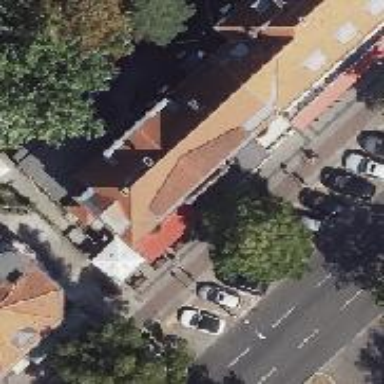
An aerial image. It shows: Pub.